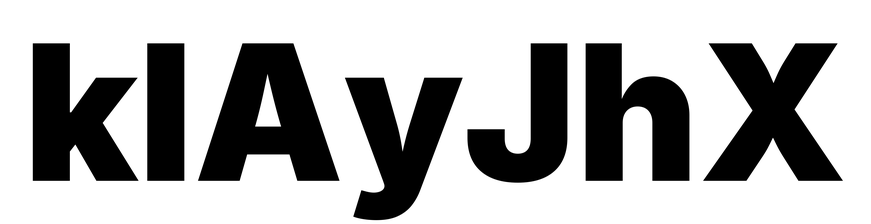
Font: Inter_Black